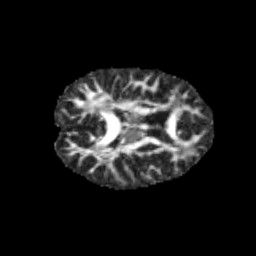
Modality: FA
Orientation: axial
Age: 11
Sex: male
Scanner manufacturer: siemens
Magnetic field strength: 3 T
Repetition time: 3.8 s
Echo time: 0.07 s